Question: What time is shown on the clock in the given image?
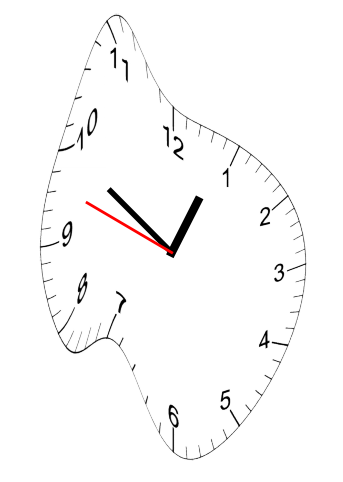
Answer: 12:49:48